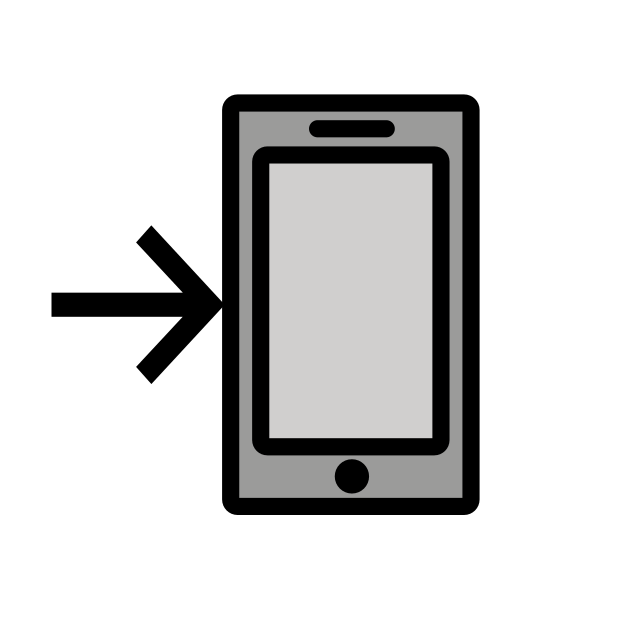
Emoji: 📲
Name: mobile phone with rightwards arrow at left
Unicode: 0x1f4f2